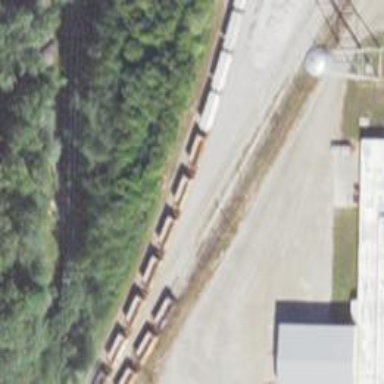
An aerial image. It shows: Railway siding with rails.